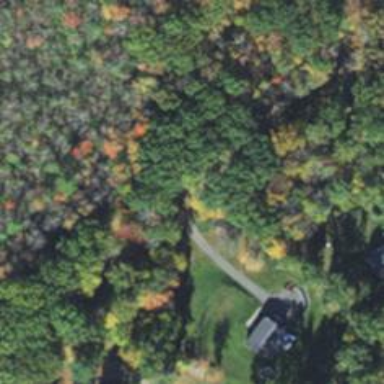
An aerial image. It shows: Driveway leading to service road.